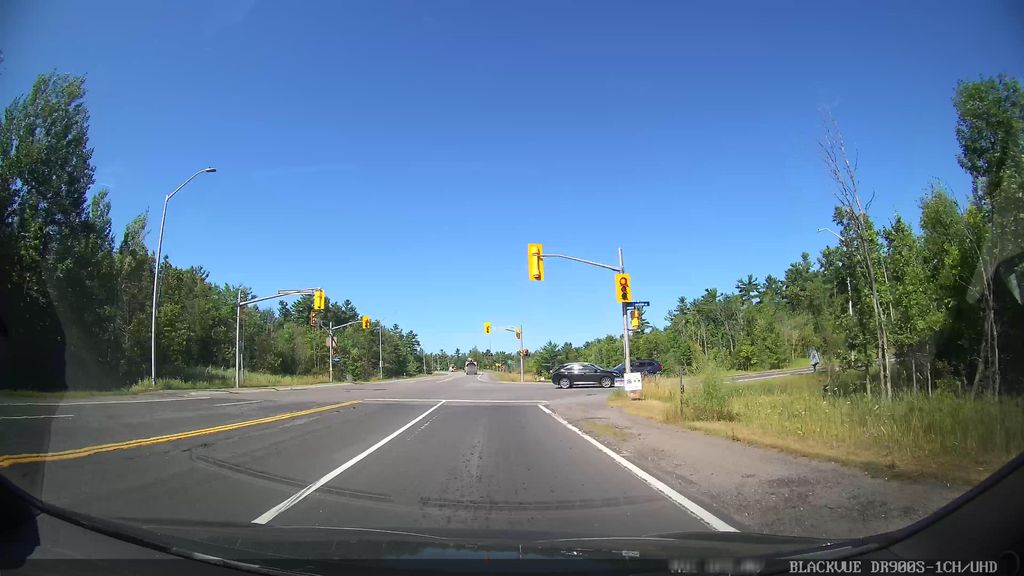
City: ottawa-gatineau